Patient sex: M
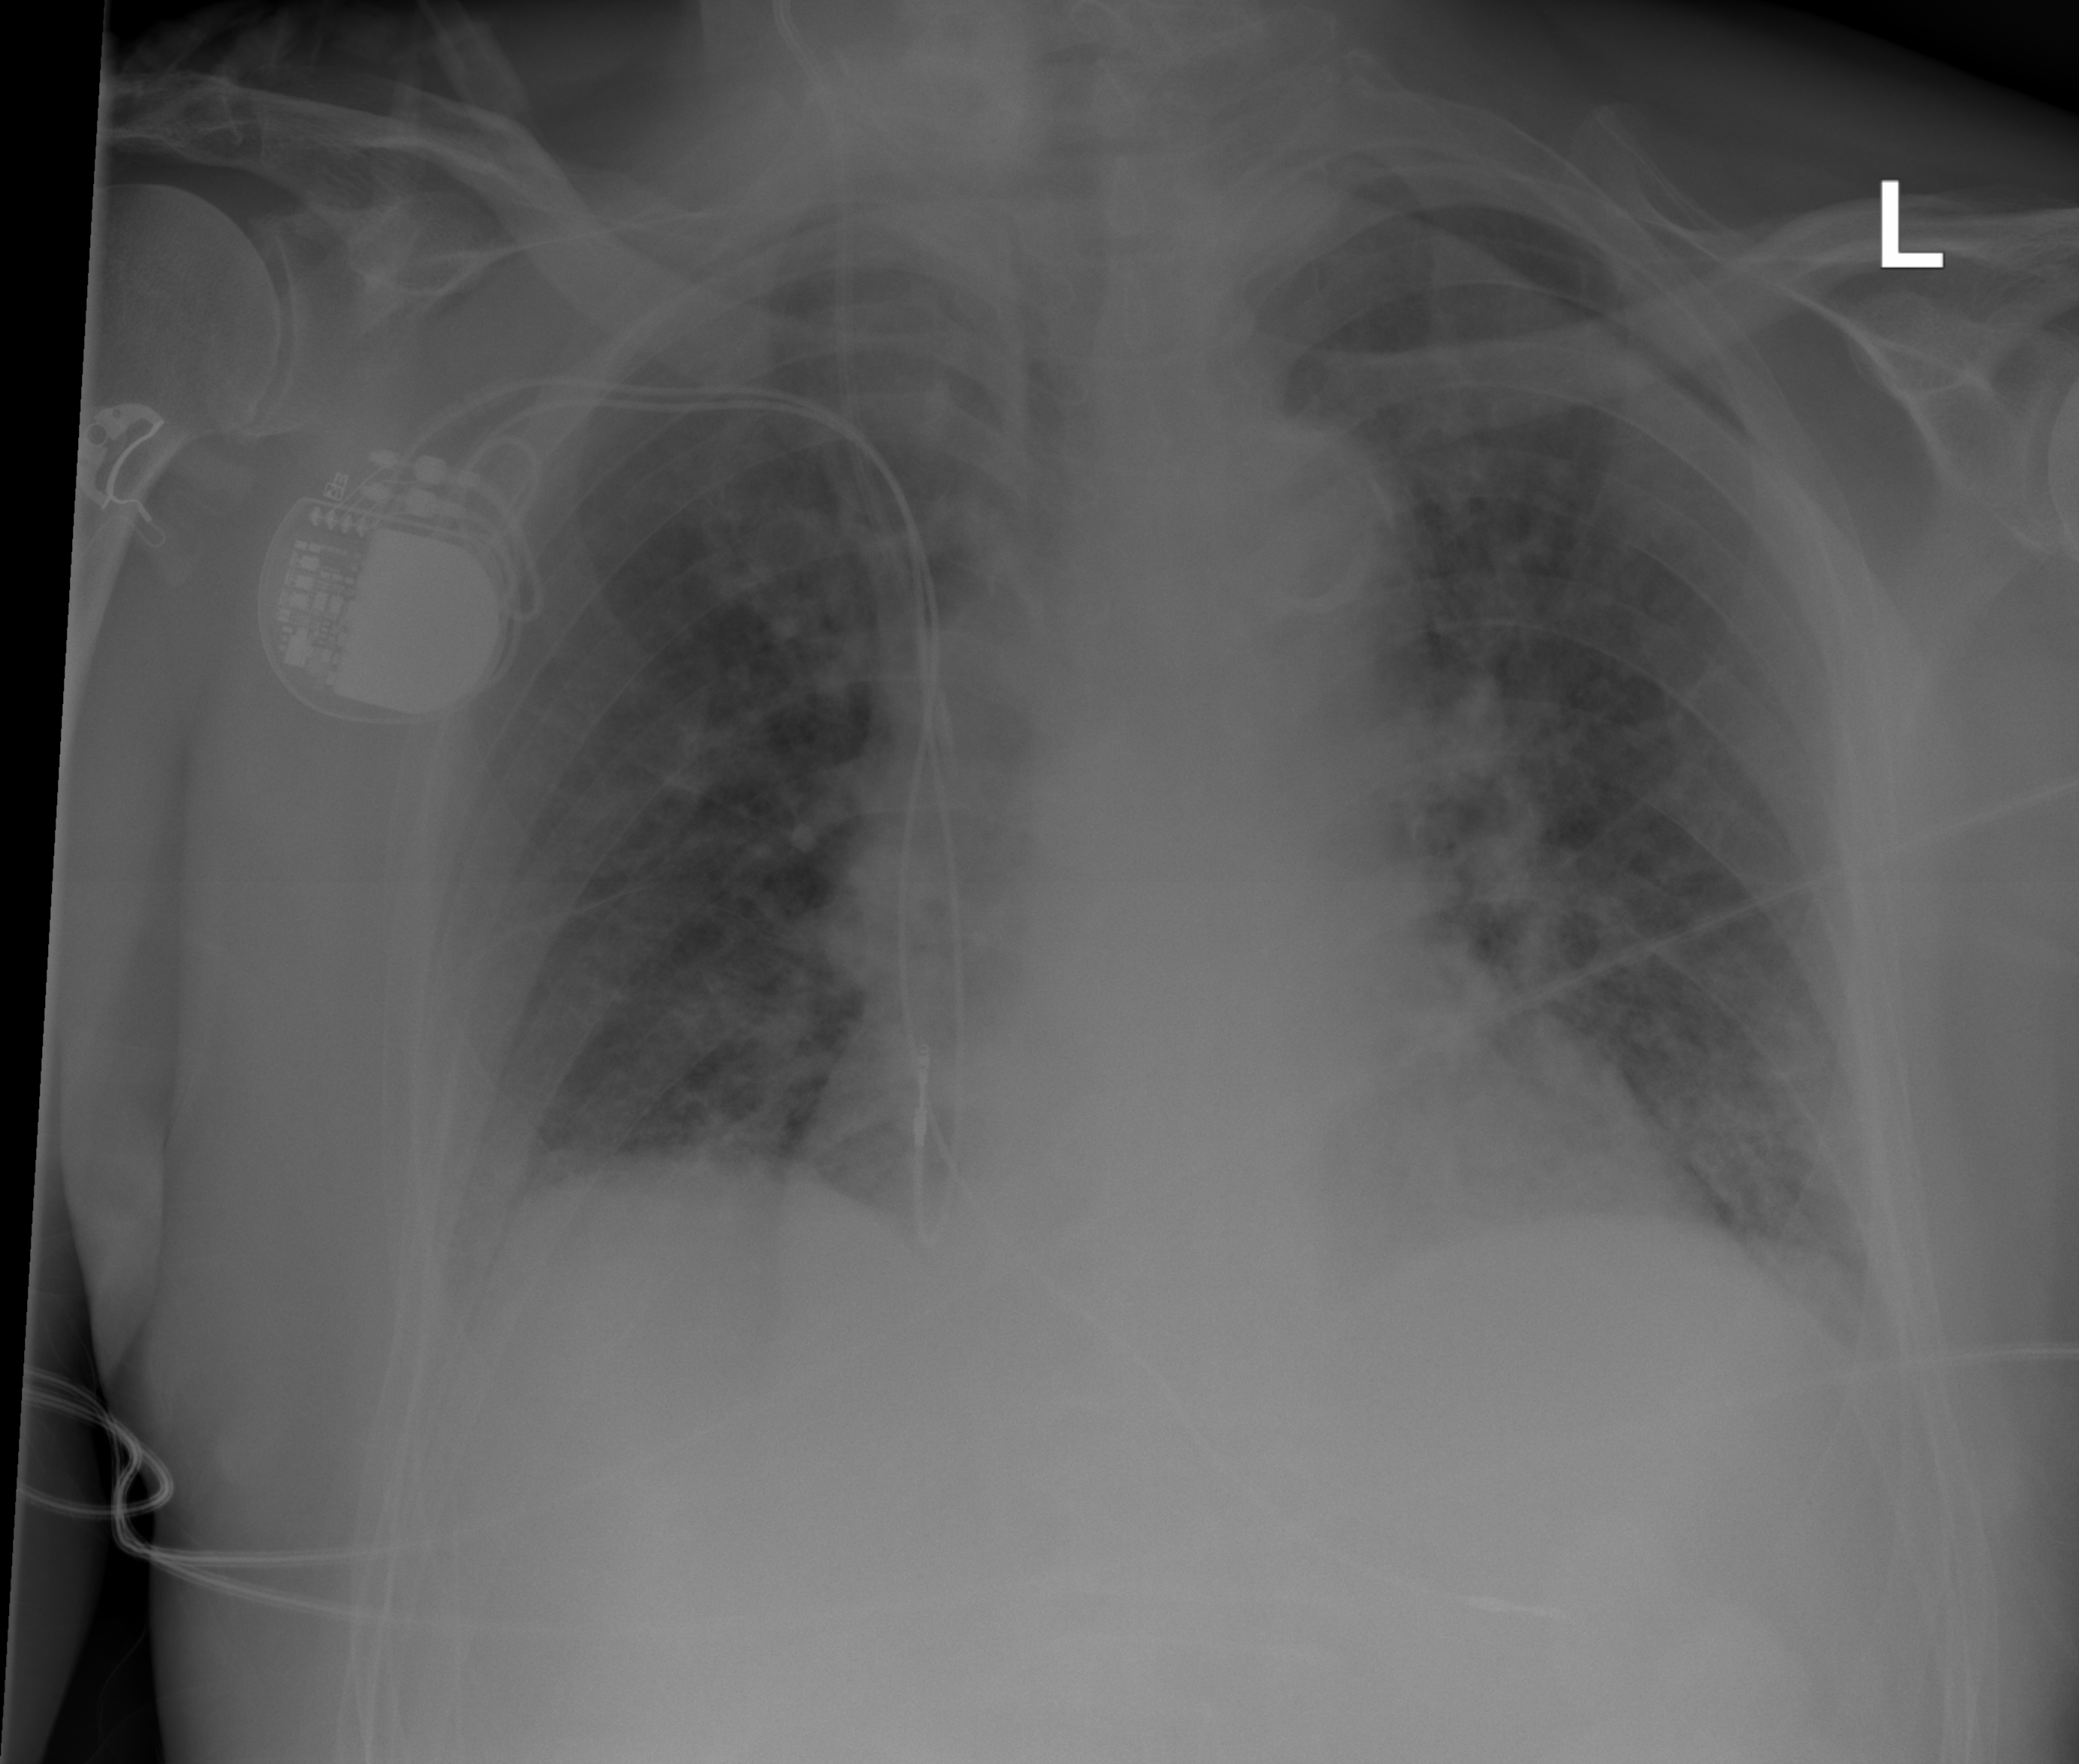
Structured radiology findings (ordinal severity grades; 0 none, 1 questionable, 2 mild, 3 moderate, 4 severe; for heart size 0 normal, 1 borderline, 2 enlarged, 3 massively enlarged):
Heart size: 2
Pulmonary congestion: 2
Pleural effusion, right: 0
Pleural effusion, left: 0
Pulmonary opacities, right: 2
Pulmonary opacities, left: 2
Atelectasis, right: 0
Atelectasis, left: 0